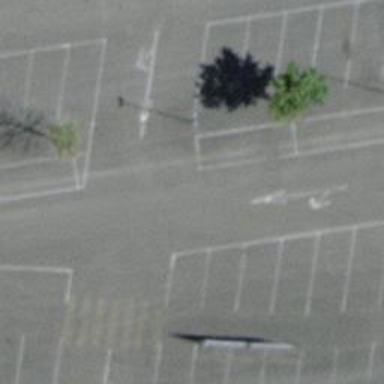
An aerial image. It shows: Parking aisle designated as service road.